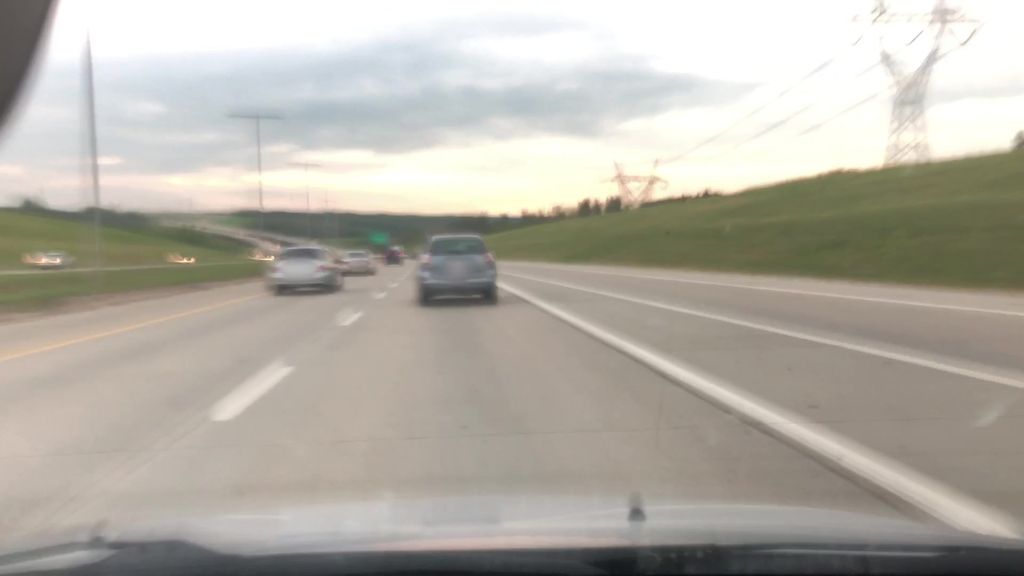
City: edmonton